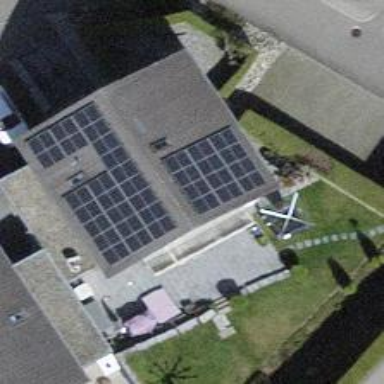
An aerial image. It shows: Solar power generator.